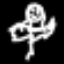
Label: angel